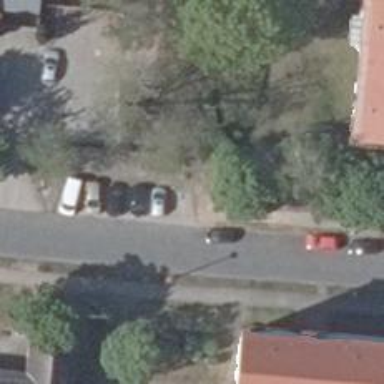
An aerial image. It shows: Paved footway.